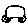
Label: car